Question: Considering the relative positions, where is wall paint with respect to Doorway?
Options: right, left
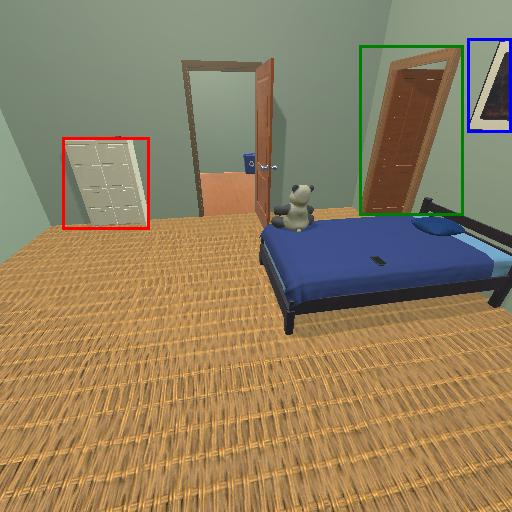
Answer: right